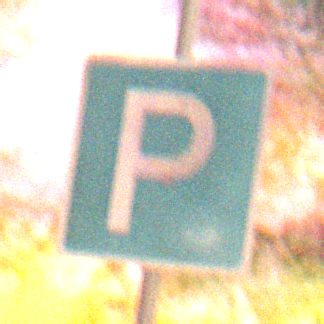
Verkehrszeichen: Parken
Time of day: Night
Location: Outdoor (Nature)
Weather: Clear
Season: NotSpecified
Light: Natural